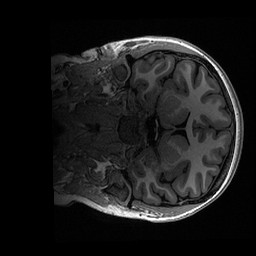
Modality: T1w
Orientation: coronal
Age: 19
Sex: female
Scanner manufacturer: ge
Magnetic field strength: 3 T
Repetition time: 0.006952 s
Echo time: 0.00292 s